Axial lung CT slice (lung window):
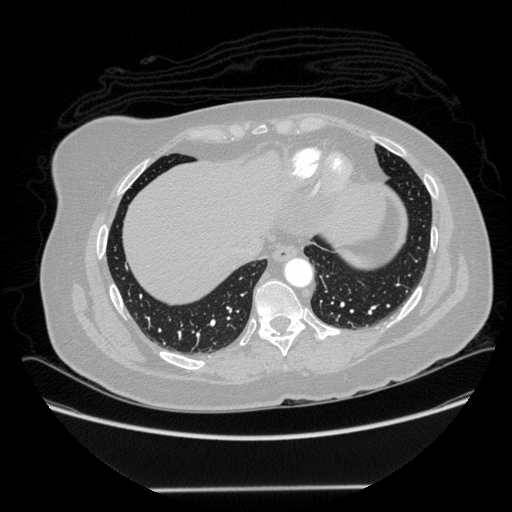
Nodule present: no